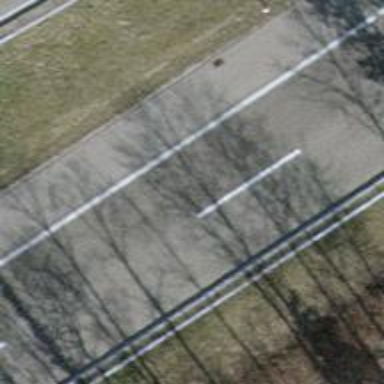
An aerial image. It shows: Asphalt motorway.